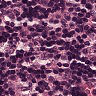
Metastatic tissue present: no